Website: walmart
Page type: payment
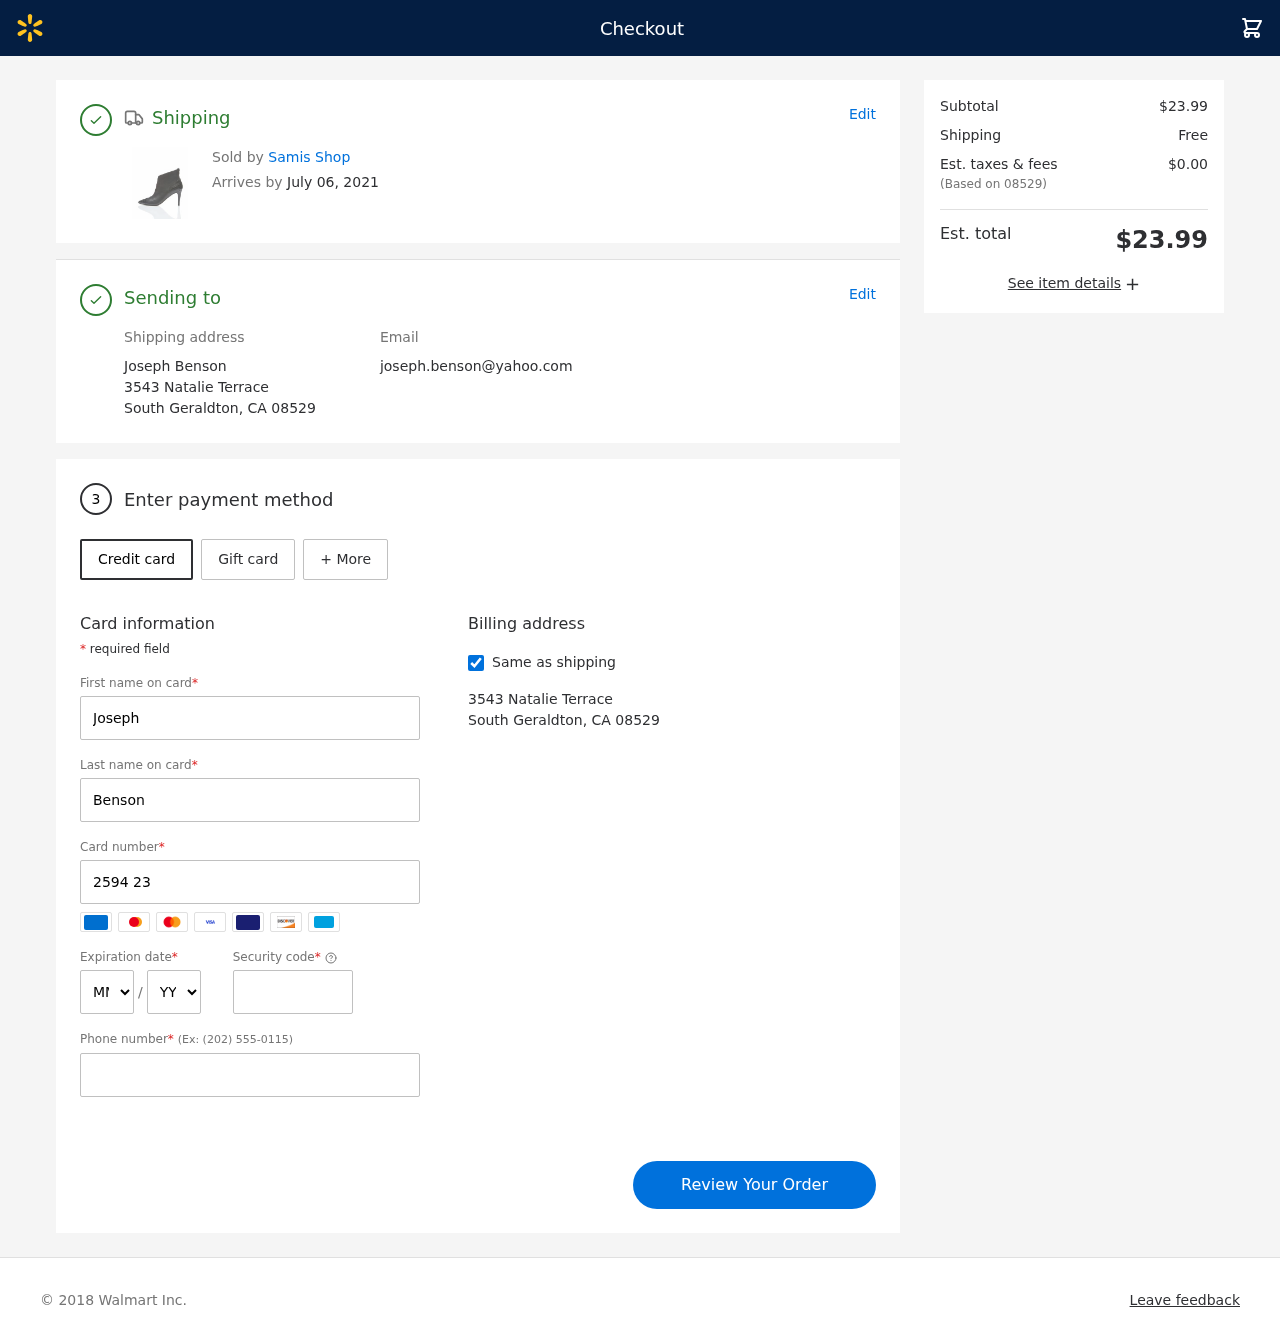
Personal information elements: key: PII_CARD_CVV
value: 484
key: PII_CARD_EXPIRY_MONTH
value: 05
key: PII_CARD_EXPIRY_YEAR
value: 29
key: PII_CARD_NUMBER
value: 2594 2328 9183 7640
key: PII_CITY_STATE_ZIP
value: South Geraldton, CA 08529
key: PII_EMAIL
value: joseph.benson@yahoo.com
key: PII_FIRSTNAME
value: Joseph
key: PII_FULLNAME
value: Joseph Benson
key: PII_LASTNAME
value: Benson
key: PII_PHONE
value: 7544247927
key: PII_POSTCODE
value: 08529
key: PII_STREET
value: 3543 Natalie Terrace
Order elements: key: ORDER_DELIVERY_DATE
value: July 06, 2021
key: ORDER_SUBTOTAL
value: $23.99
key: ORDER_SHIPPING_COST
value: Free
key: ORDER_TAX
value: $0.00
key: ORDER_TOTAL
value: $23.99